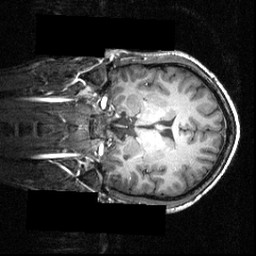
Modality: T1w
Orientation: coronal
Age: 21
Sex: male
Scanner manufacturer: siemens
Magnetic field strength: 3.951 T
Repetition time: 1.5 s
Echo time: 0.00335 s